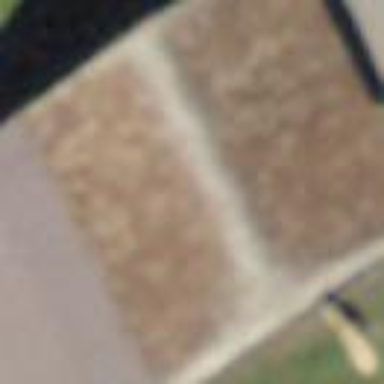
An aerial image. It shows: Rural barn.